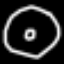
Label: donut